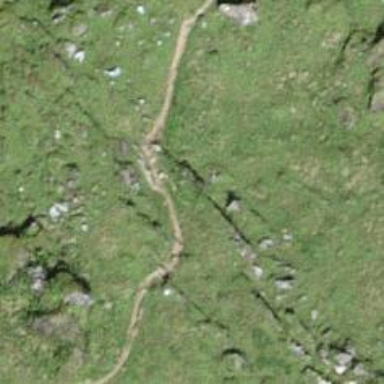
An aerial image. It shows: Ground path.